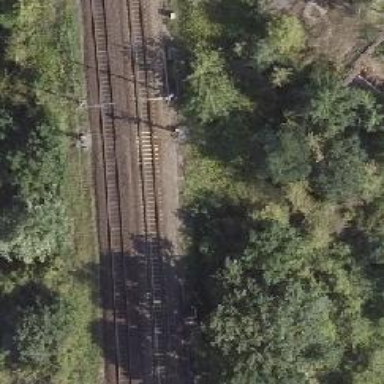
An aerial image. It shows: Railway signal.